Field crop: tomato
Growth stage: 2
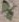
Species: solanum